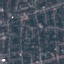
Label: Residential